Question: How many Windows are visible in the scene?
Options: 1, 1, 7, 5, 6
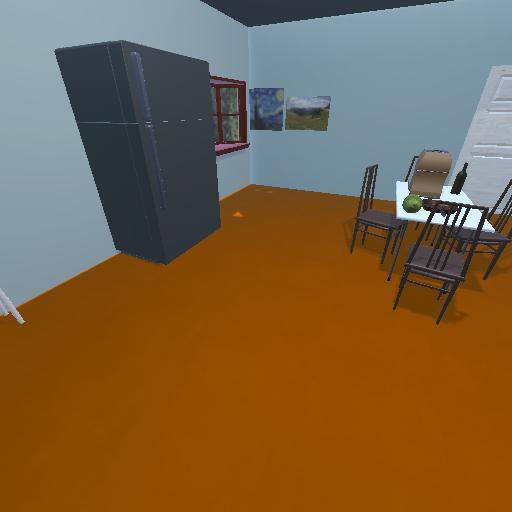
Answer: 1